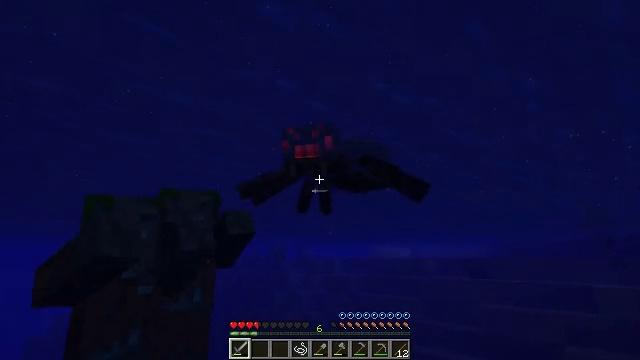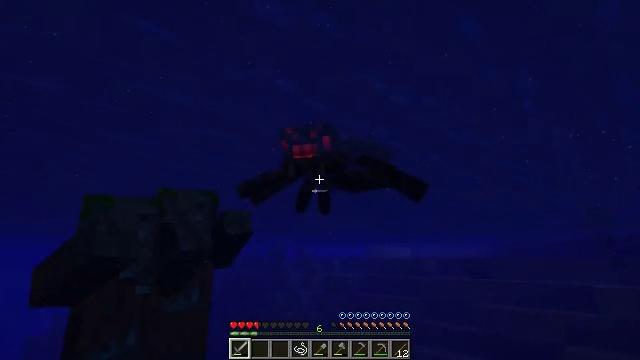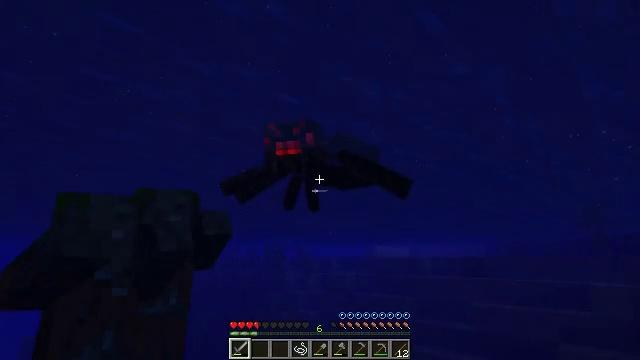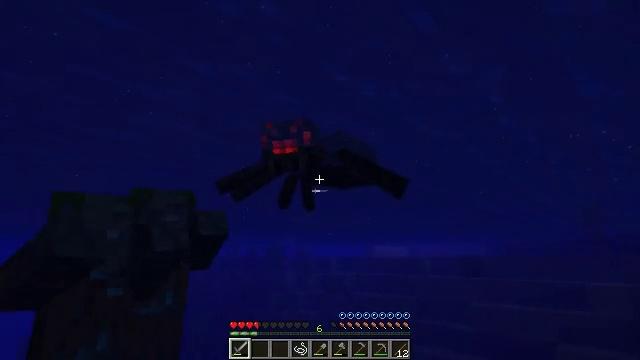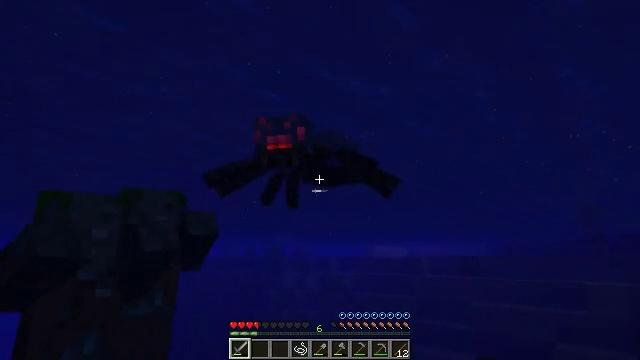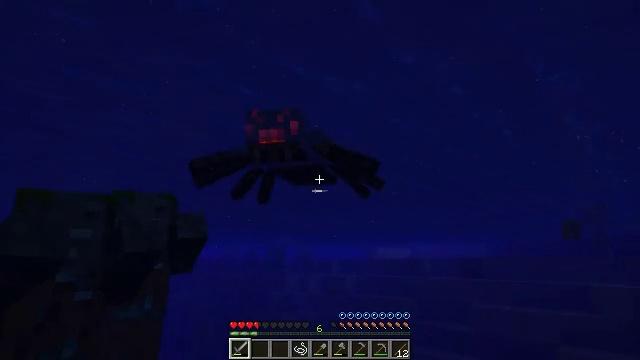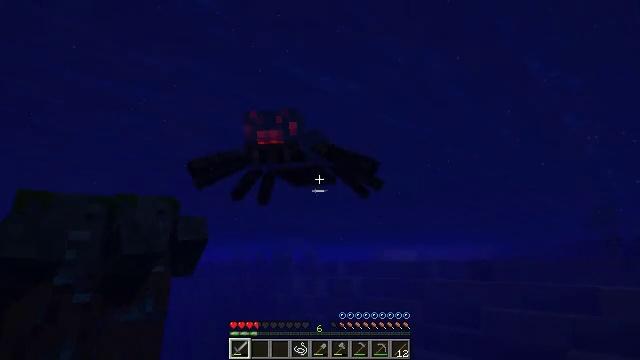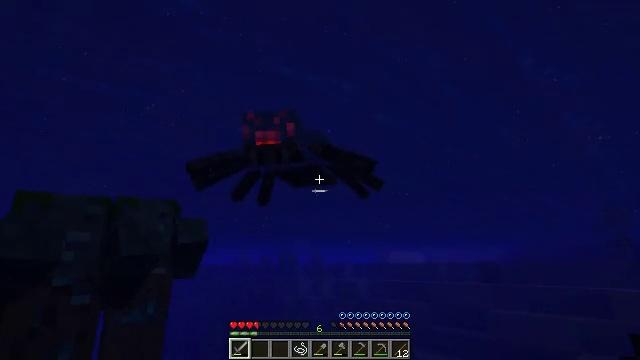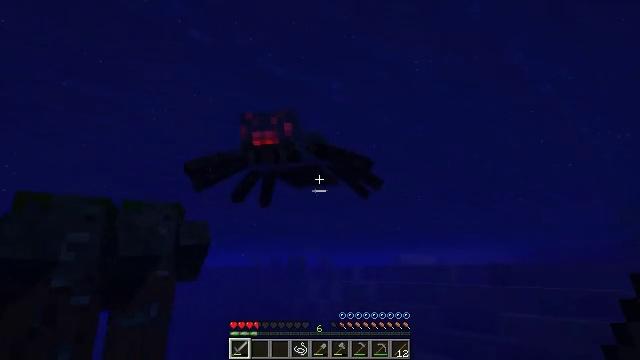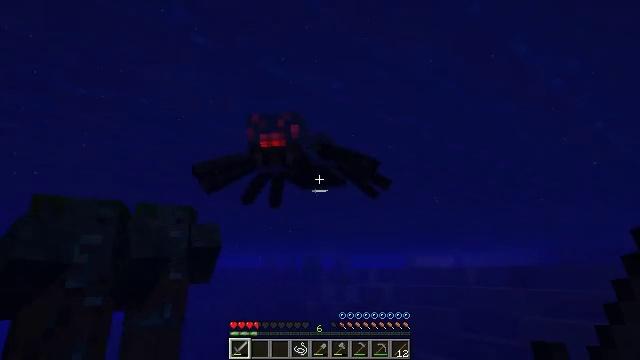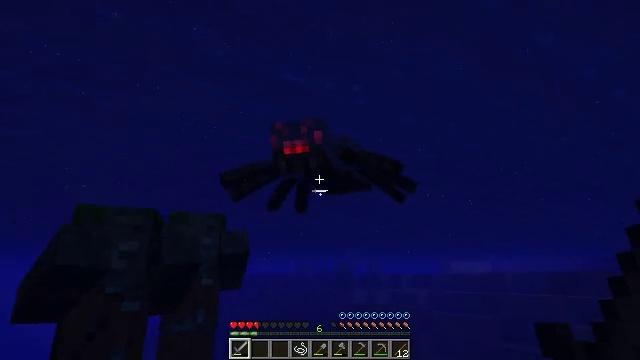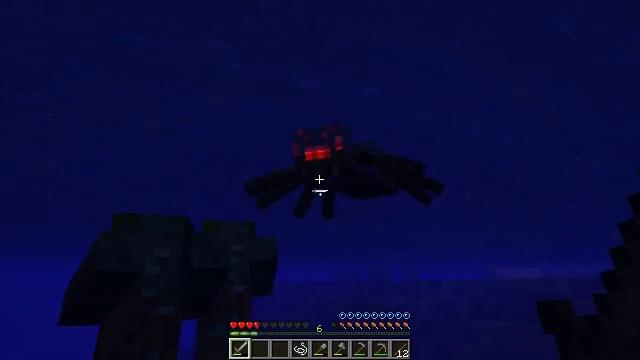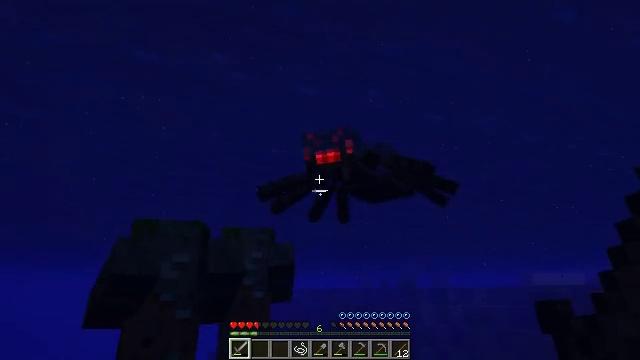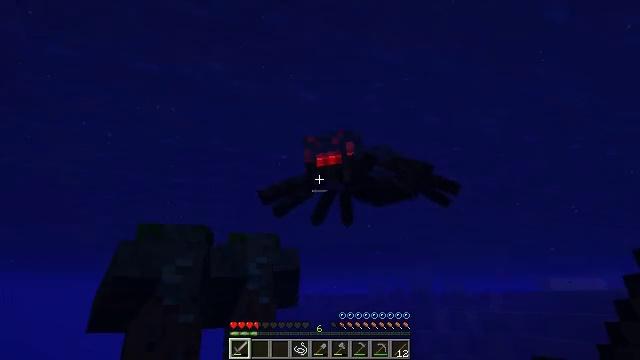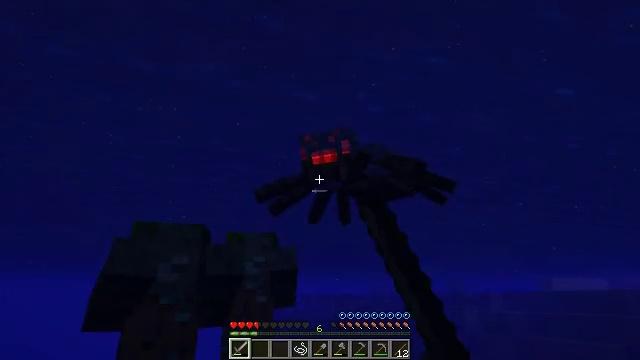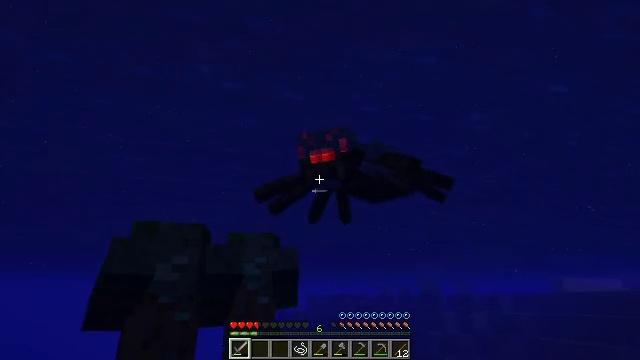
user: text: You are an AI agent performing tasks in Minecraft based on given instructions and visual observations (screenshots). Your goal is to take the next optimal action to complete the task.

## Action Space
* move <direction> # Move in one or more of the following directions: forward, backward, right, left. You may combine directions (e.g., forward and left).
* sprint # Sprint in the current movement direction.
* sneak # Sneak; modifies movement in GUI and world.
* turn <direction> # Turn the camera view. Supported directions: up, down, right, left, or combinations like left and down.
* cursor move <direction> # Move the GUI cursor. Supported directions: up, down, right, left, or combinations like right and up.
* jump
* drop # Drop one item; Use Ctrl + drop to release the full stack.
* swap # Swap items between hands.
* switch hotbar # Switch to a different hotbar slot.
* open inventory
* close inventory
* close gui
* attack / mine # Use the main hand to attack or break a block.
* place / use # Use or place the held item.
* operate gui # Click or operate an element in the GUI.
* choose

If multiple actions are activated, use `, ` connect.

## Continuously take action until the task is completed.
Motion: motion action
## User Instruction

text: Fight a spider.
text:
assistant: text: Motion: move right, attack / mine
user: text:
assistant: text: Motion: move right
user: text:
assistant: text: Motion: move right
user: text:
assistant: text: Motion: move right
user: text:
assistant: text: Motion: move right
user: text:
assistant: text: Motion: move right, turn left
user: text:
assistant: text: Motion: move right, turn left
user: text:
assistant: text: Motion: move right, turn left
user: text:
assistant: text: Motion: move right, turn left
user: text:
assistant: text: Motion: move right, turn left and up
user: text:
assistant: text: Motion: move right, turn left and up
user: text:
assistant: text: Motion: move right, turn left and up
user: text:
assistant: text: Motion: move right, turn left and up, attack / mine
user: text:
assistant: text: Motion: move right, attack / mine
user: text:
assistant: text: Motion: move right, turn left, attack / mine
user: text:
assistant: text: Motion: move right, turn left, attack / mine
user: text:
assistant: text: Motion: move right
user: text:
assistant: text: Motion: no_op